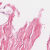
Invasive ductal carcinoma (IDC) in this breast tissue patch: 0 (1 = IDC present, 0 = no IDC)